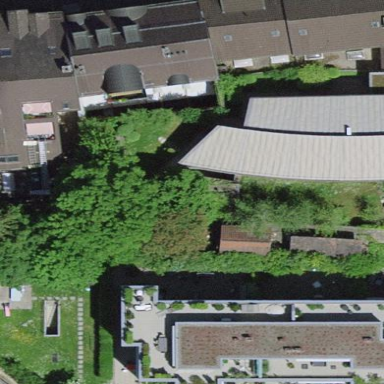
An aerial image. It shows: Commercial building.